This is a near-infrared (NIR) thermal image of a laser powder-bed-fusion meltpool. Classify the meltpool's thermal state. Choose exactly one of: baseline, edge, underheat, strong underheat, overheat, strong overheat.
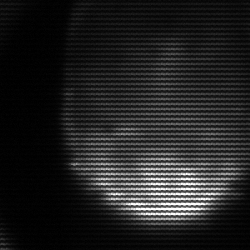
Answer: edge